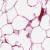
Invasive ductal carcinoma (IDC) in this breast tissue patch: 0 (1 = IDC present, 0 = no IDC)